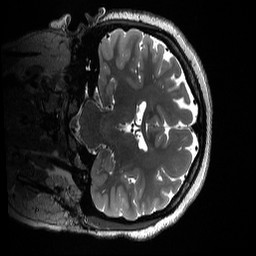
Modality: T2w
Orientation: coronal
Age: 18
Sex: female